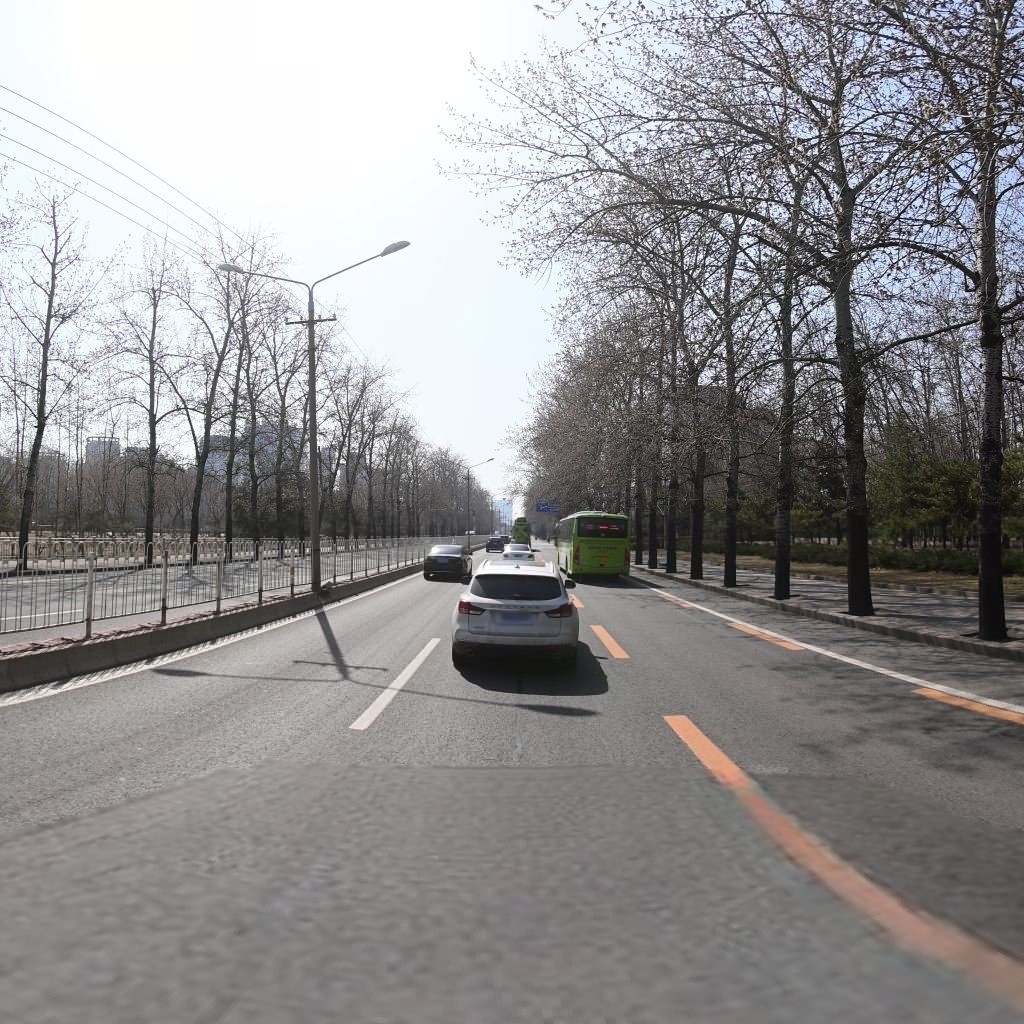
Region: Chaoyang
Road damage annotations: longitudinal patch